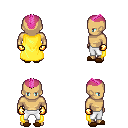
a pixel art fantasy rpg character, male body template, human, tanned skin, yellow cape, white pants, pink short mohawk hairstyle, gold gloves, brown slippers, four views (front, back, left, right), 2x2 character sprite sheet, small pixel art, hard edges, no anti-aliasing